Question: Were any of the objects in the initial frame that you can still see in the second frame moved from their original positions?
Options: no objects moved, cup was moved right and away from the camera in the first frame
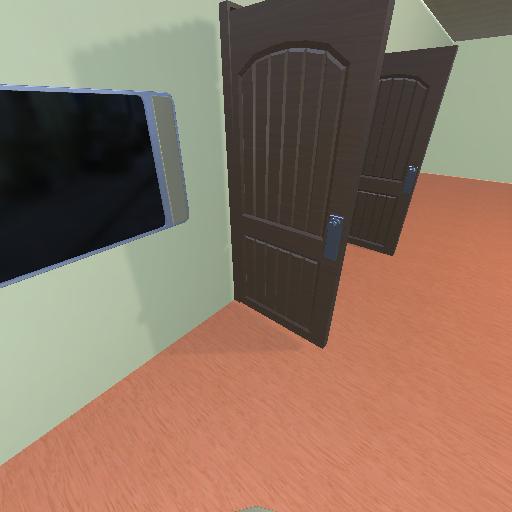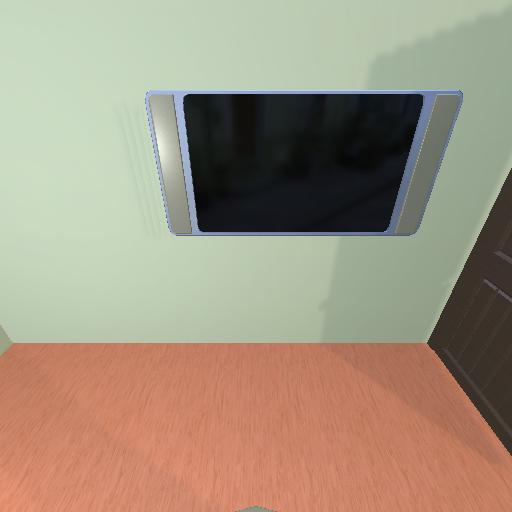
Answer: no objects moved